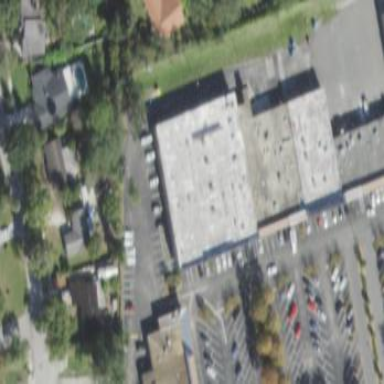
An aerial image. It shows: Cinema building.